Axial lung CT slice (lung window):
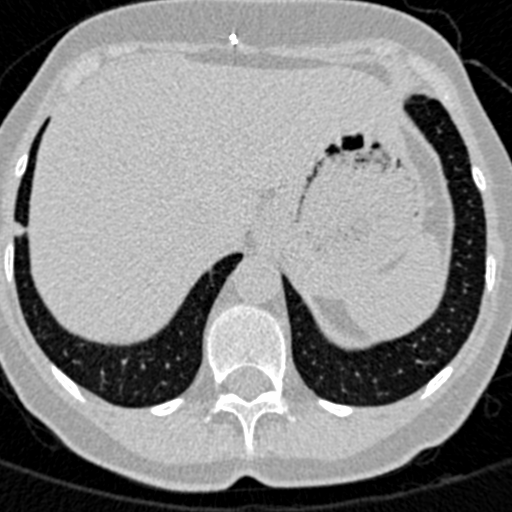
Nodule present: yes
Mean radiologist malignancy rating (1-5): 3